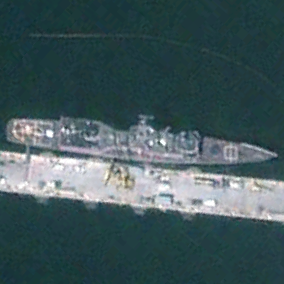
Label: cruiser